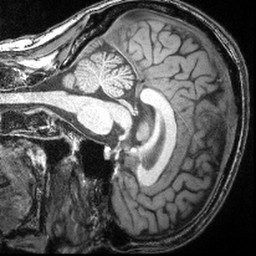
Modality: T1w
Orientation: sagittal
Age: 46
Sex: male
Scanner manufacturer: siemens
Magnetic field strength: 3 T
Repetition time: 2.4 s
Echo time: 0.00374 s